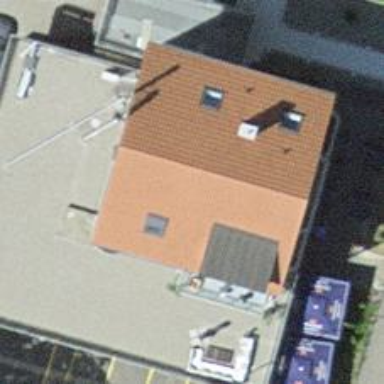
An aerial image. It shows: Fast food establishment.